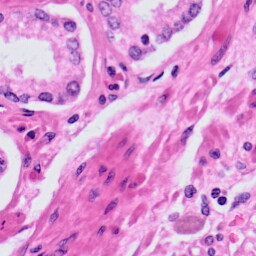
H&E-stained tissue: Prostate